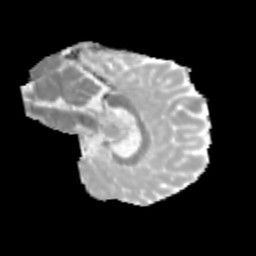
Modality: MD
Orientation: sagittal
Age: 11
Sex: male
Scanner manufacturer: siemens
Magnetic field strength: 3 T
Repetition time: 3.8 s
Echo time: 0.07 s